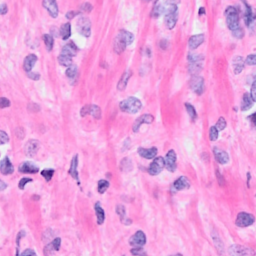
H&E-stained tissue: Breast